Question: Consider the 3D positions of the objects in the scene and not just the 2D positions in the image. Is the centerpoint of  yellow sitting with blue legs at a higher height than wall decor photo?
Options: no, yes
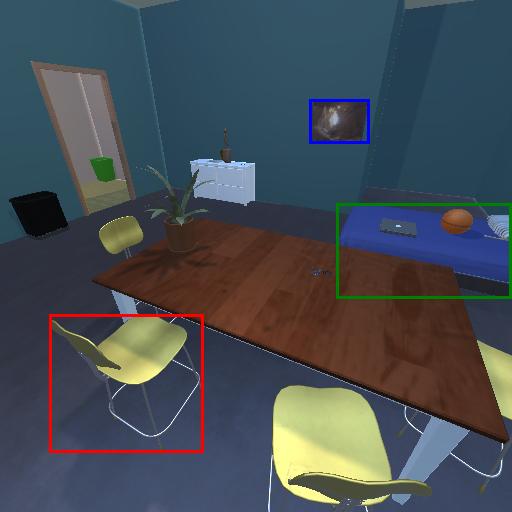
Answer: no